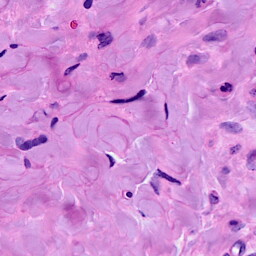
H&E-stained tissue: Breast